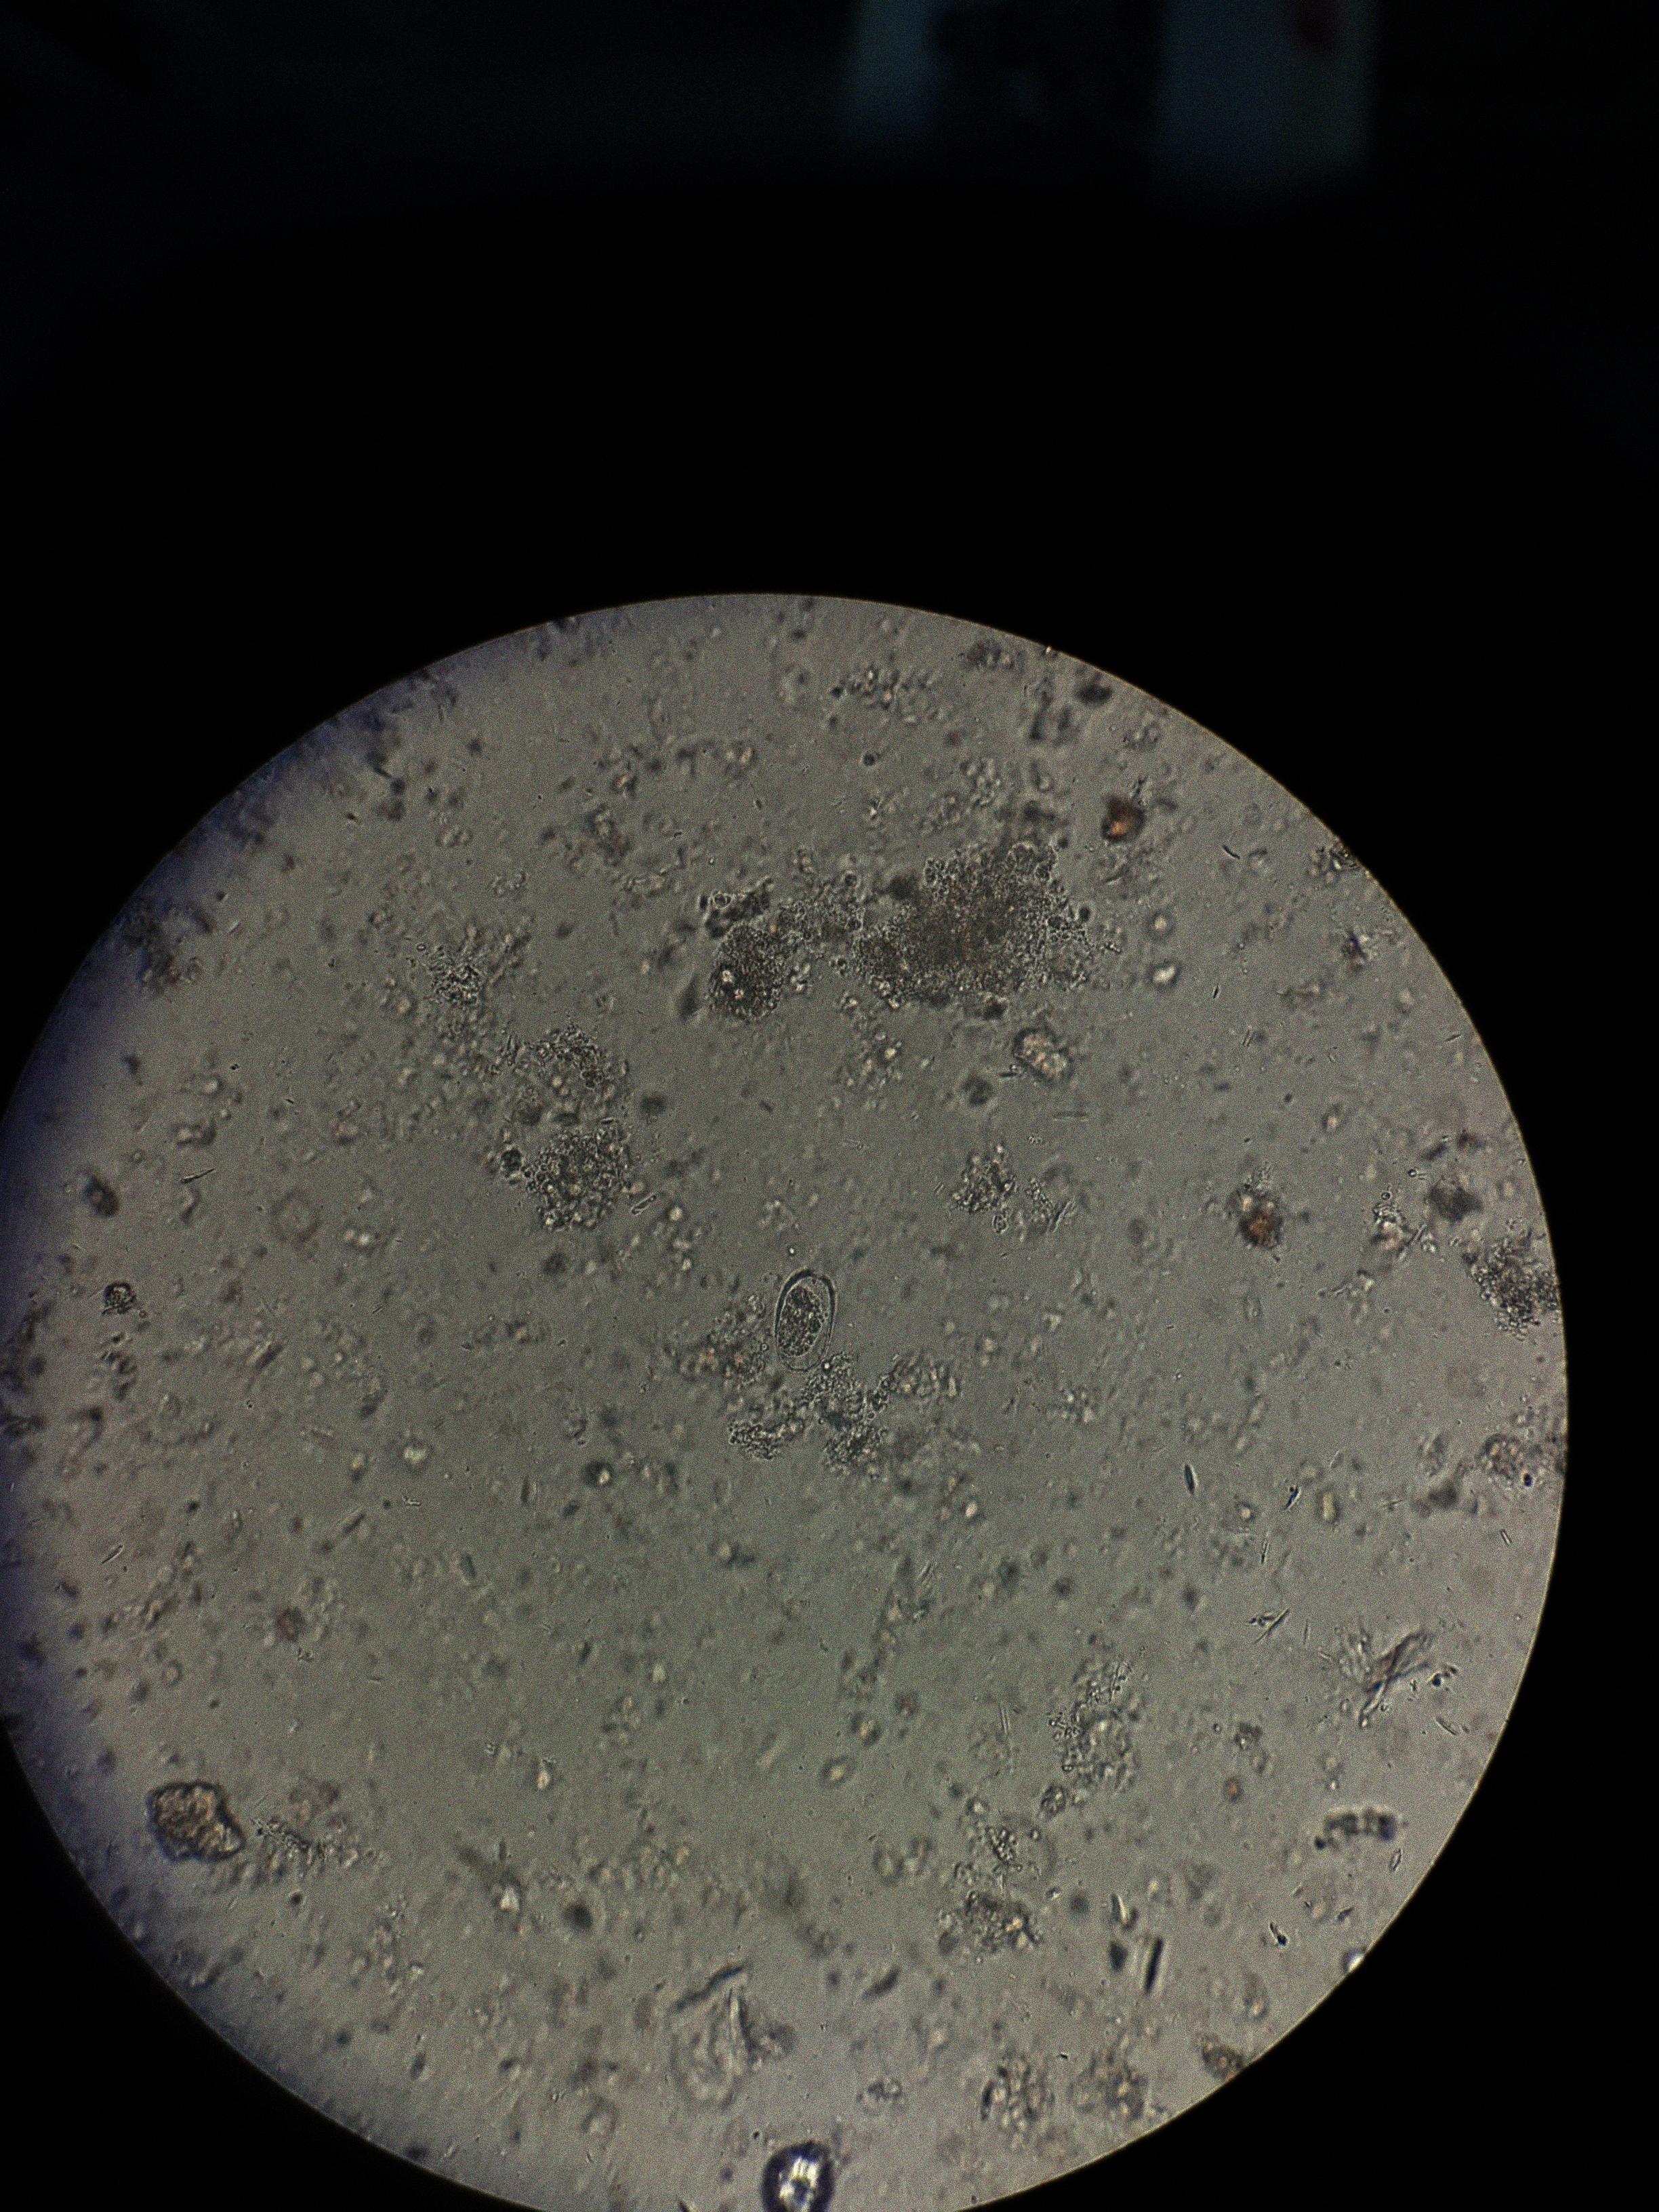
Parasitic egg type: Capillaria philippinensis